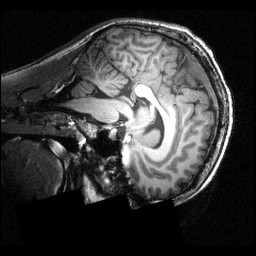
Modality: T1w
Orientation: sagittal
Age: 25
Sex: male
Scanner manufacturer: siemens
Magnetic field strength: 3.951 T
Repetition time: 1.5 s
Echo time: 0.00335 s